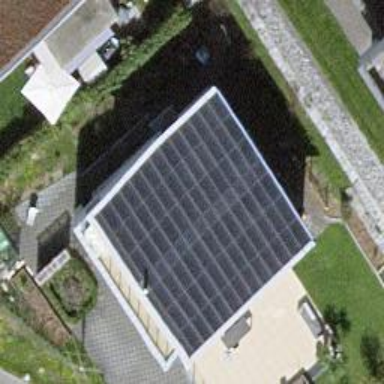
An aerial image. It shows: Solar photovoltaic panel generator.